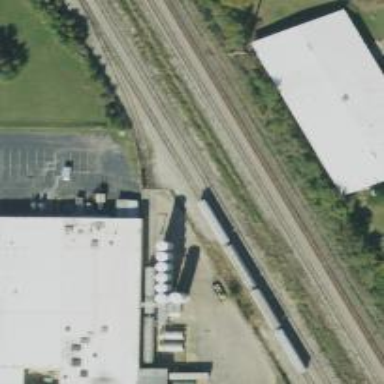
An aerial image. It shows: Silo.